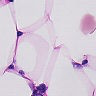
Metastatic tissue present: no